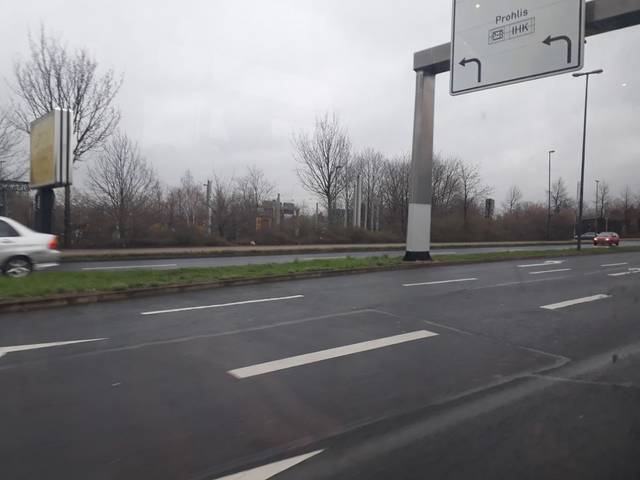
Region: Germany
Coordinates: 50.999, 13.798